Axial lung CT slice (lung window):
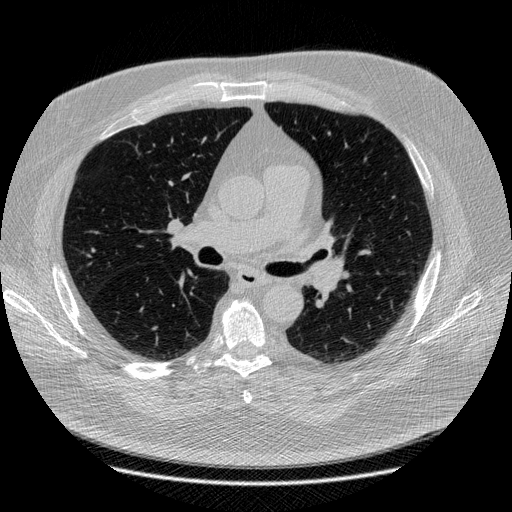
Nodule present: no